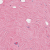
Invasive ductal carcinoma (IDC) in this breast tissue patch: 0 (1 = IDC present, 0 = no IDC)